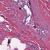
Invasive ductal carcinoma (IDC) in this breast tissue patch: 1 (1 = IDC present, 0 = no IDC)